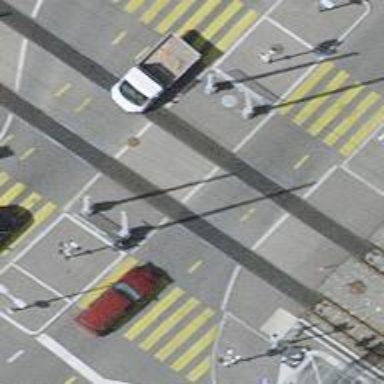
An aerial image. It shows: Secondary road with asphalt surface. It has cycle lane on both sides.